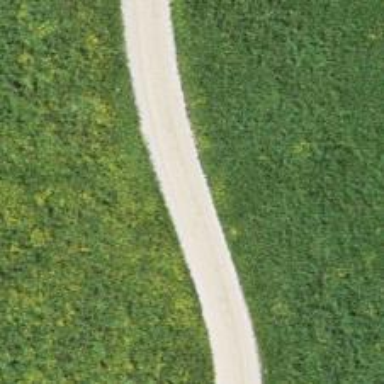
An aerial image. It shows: Gravel track with grade 2 quality.